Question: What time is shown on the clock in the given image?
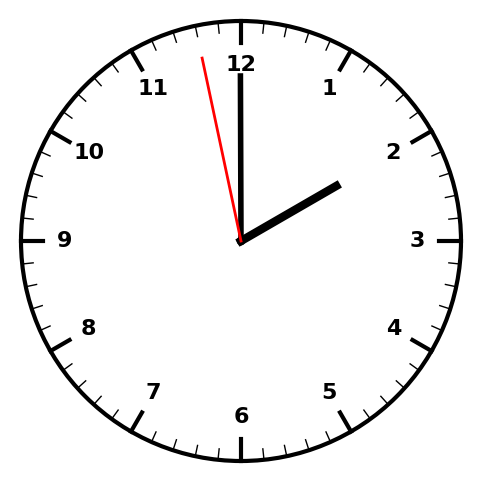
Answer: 01:59:58